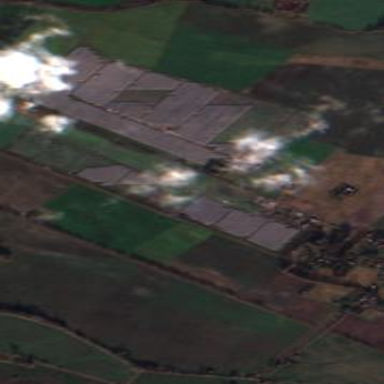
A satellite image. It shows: Picturesque farmland scene.